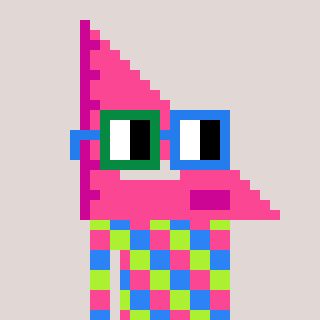
a pixel art character with square green and blue glasses, a squadron ruler-shaped head and a darkbrown-colored body on a warm background